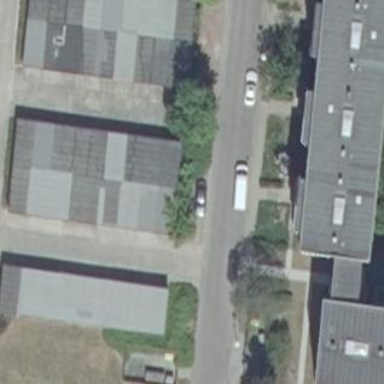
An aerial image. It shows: Garage.